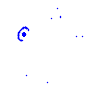
Particle: electron